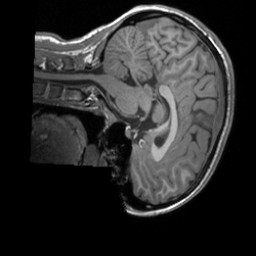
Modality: T1w
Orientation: sagittal
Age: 19
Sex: female
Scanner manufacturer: siemens
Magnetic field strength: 3 T
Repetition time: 1.9 s
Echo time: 0.00226 s